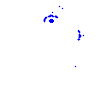
Particle: pion